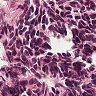
Metastatic tissue present: no